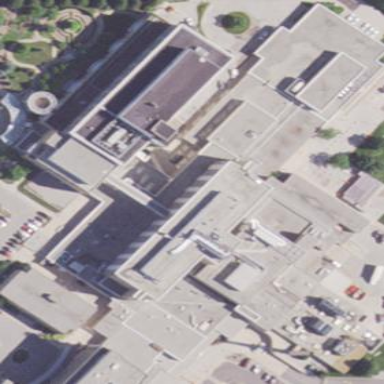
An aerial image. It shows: Hospital building.